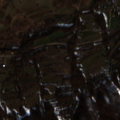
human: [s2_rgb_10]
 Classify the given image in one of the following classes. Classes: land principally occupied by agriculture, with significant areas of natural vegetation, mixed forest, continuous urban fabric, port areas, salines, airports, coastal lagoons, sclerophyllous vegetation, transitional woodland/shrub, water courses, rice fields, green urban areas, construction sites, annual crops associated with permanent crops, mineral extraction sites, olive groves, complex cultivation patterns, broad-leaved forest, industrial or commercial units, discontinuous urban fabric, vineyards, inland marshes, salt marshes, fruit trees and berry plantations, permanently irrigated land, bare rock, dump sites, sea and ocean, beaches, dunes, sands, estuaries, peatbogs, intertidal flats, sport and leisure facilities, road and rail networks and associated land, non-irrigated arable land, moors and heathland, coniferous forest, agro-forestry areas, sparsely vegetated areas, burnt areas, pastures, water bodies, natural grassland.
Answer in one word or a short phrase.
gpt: complex cultivation patterns, land principally occupied by agriculture, with significant areas of natural vegetation, broad-leaved forest